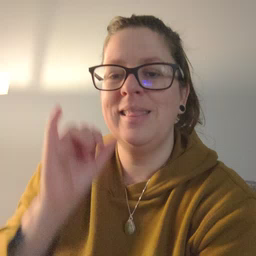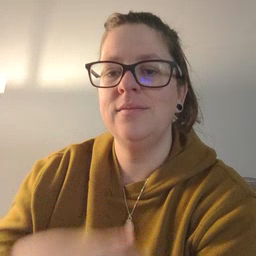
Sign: that